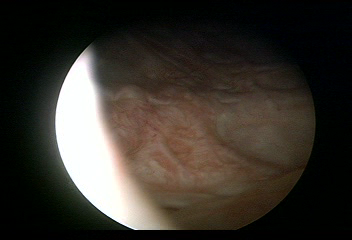
Modality: WLC
Class: Normal mucosa
Bladder cancer association: No